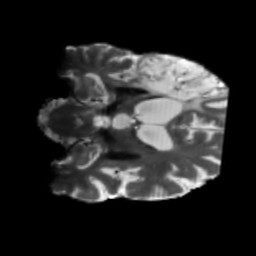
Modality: T2w
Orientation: coronal
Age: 42
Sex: male
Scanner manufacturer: siemens
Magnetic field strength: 3 T
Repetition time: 5.47 s
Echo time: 0.0854 s